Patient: sex F, age 70
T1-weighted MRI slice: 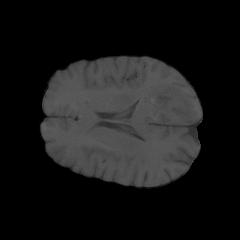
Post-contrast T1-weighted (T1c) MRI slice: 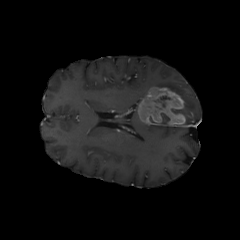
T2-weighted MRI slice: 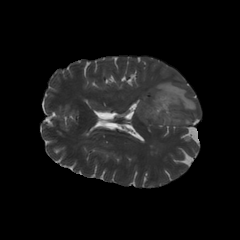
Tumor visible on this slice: yes
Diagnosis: Glioblastoma, IDH-wildtype
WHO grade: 4